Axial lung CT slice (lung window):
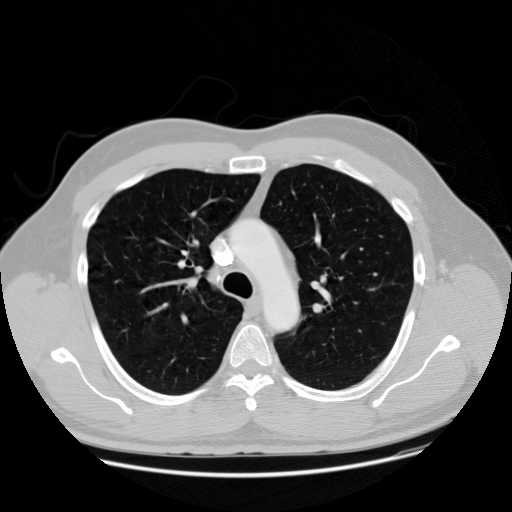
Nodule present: no